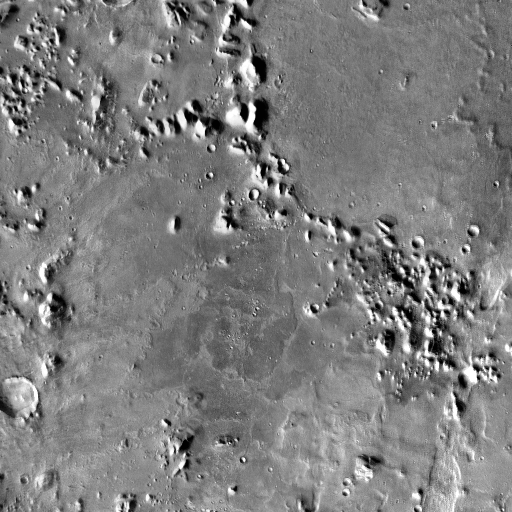
Crater classes present: Background, Other, Secondary